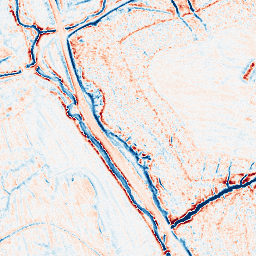
Category: edge_preserving
Decomposition family: anisotropic_diffusion
Decomposition parameters: iterations: 20
kappa: 10
gamma: 0.1
Upsampling method: regularized
Upsampling parameters: scale: 4
lambda_reg: 0.001
Upsampling scale: 4